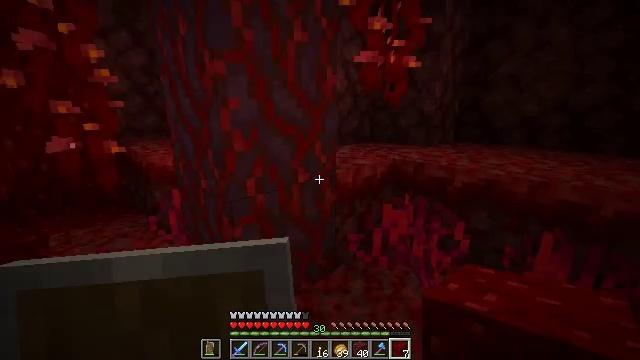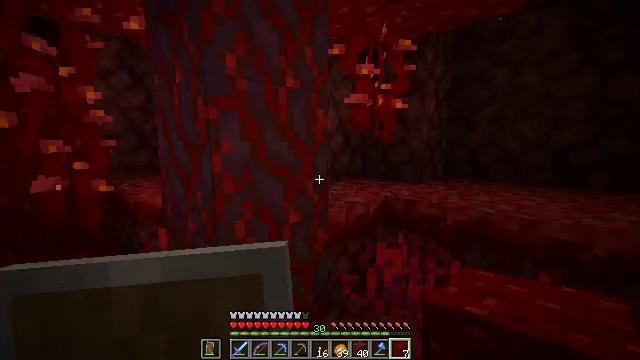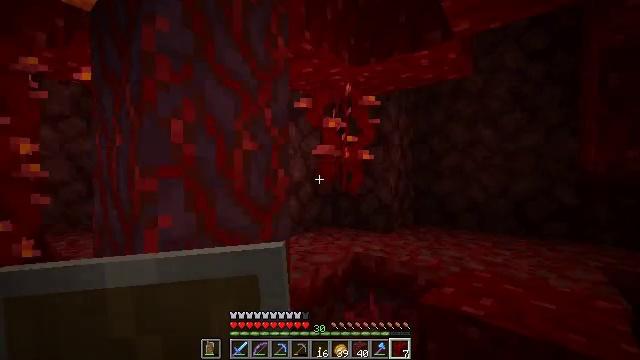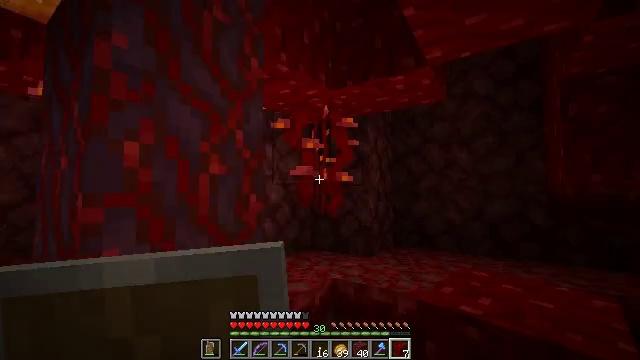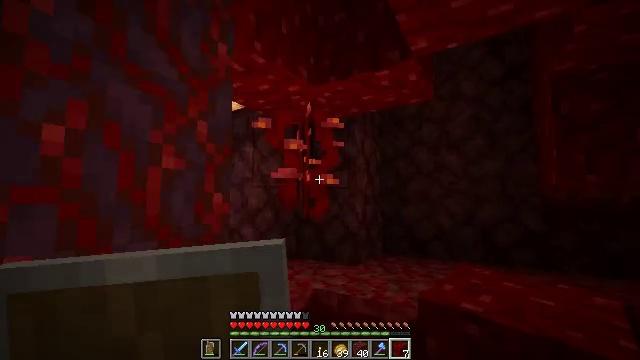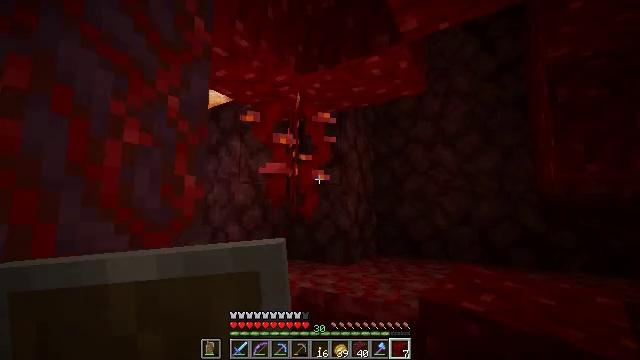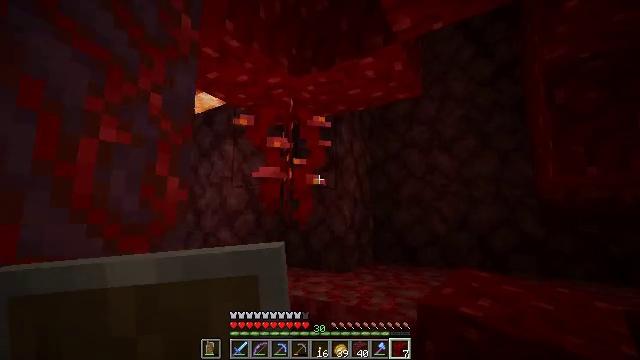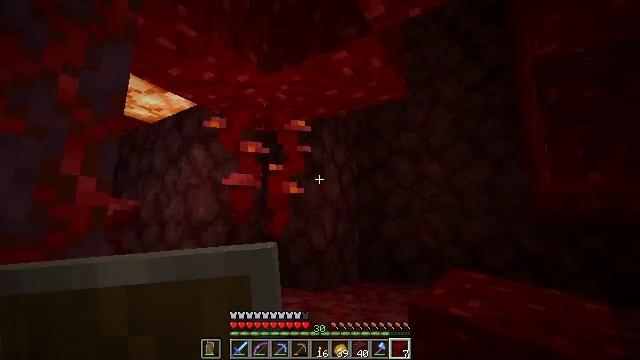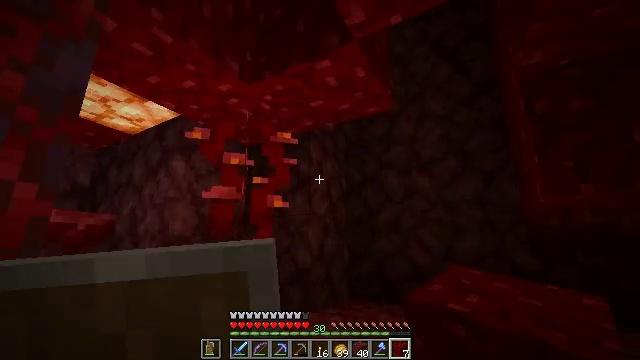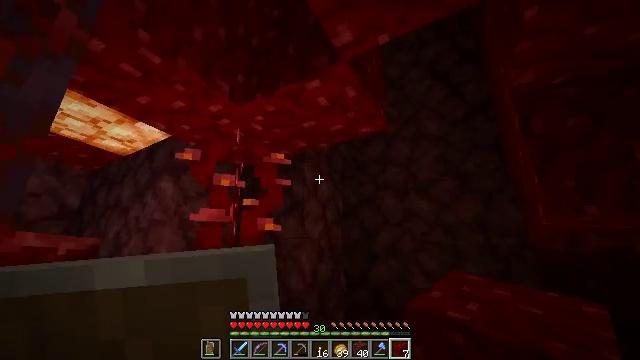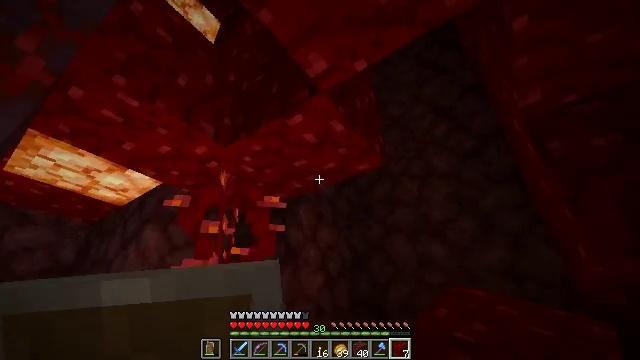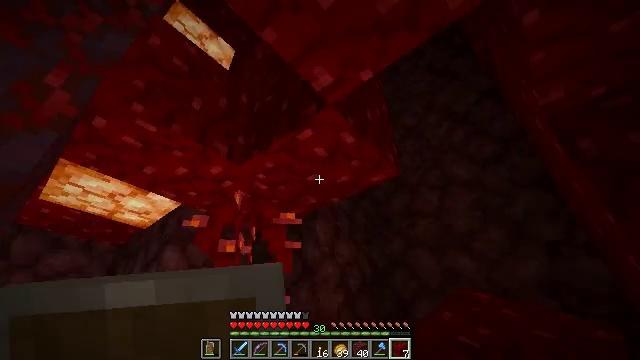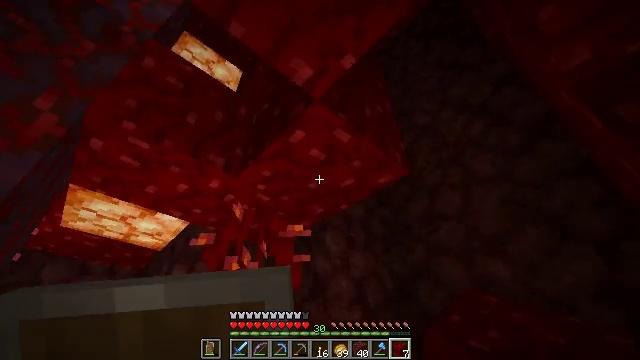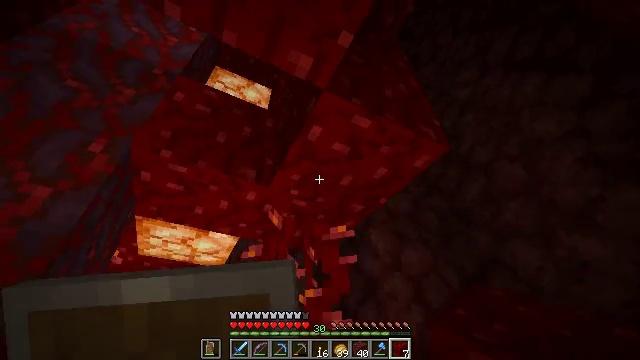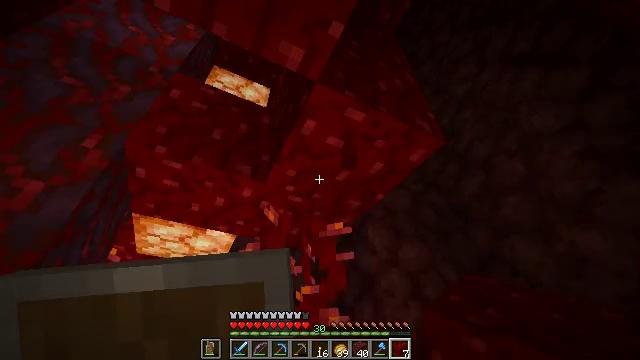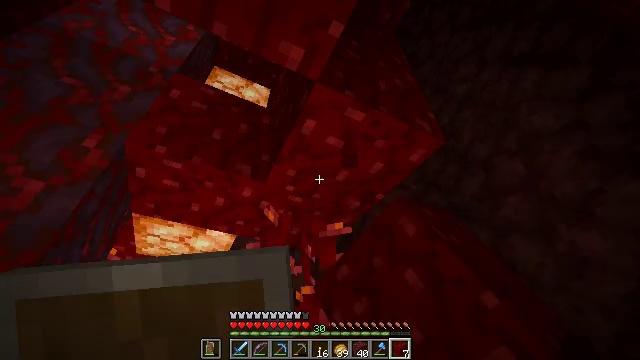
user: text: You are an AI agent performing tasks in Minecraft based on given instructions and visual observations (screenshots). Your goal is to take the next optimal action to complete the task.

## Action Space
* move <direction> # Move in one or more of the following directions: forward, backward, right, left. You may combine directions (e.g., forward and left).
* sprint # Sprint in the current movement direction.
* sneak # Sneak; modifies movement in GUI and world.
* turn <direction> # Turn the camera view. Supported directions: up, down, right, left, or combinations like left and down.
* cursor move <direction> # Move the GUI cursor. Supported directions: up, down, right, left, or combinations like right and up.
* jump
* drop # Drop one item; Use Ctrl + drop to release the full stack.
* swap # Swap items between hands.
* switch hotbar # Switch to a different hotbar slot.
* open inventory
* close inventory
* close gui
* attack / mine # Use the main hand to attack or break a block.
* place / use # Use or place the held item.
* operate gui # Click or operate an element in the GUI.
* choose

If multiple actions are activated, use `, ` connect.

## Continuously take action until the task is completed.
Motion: motion action
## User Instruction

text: Harvest nether wart blocks for resources.
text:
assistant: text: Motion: move forward and move right, turn right and up, jump
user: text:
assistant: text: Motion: move forward and move right, turn right and up, jump
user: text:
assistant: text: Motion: move forward and move right, turn right and up, jump
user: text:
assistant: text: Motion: move forward and move right, turn right and up
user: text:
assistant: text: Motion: move forward and move right, turn up
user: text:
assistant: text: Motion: move forward and move right, turn up
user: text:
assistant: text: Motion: move forward and move right, turn up
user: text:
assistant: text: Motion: move forward and move right, turn up
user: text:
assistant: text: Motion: move forward and move right, turn up
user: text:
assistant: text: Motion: move forward and move right, turn left and up
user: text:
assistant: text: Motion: move forward and move right, turn left and up
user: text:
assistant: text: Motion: move forward and move right, turn left and up
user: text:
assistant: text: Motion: turn left and up
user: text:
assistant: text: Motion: attack / mine
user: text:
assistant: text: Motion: attack / mine
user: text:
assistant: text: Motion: attack / mine
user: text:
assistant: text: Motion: attack / mine
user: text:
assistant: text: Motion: turn left, attack / mine
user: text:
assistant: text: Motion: turn left and up, attack / mine
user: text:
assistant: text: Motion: turn left and up, attack / mine
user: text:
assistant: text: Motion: attack / mine
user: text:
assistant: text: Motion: attack / mine
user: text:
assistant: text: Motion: attack / mine
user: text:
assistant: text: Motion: attack / mine
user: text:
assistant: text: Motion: attack / mine
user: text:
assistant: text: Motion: attack / mine
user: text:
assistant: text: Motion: attack / mine
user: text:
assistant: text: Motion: attack / mine
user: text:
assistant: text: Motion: attack / mine
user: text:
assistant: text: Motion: attack / mine